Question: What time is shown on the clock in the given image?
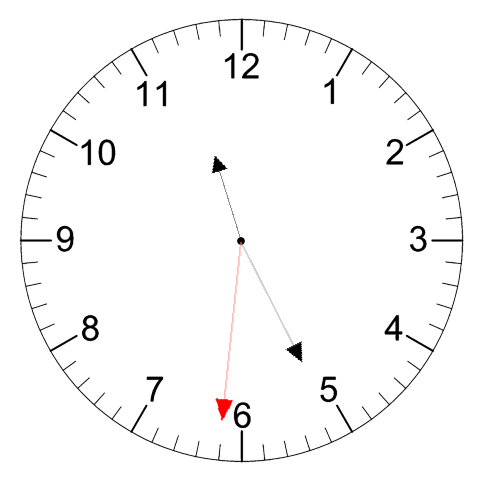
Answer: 11:25:31